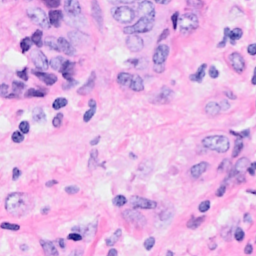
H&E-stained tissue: Breast